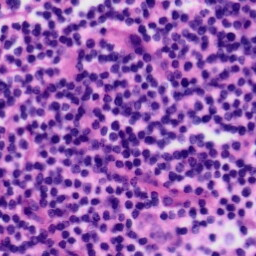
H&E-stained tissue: Tonsil